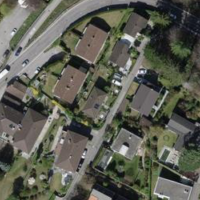
EUNIS habitat code: 55
Species observed at this site:
Prunella vulgaris
Asplenium trichomanes
Coreopsis lanceolata
Anemone coronaria